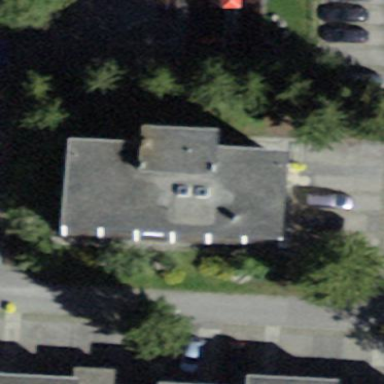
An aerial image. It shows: Building with flat roof.